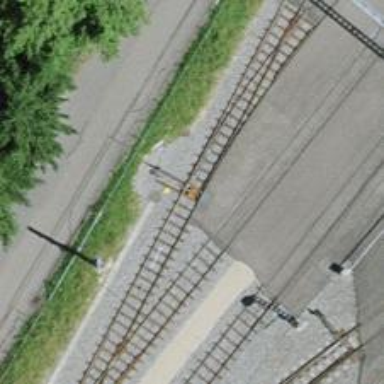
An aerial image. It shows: Narrow-gauge railway service yard with 1 track. The railway is electrified with contact line.